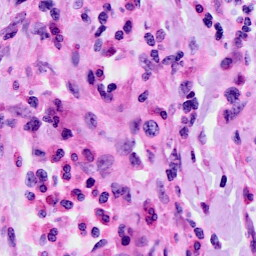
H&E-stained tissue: Cervix